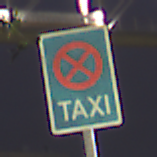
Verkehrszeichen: Taxenstand
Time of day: Night
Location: Outdoor (Urban)
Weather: PartlyCloudy
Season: NotSpecified
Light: Artificial